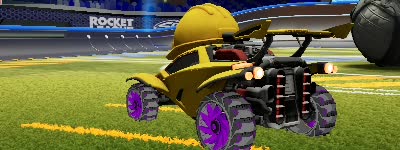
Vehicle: octane